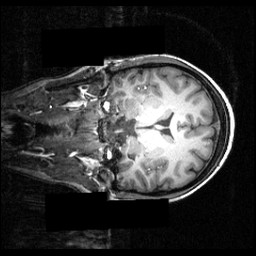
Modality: T1w
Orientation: coronal
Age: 25
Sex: female
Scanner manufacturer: siemens
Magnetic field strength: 3.951 T
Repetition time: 1.5 s
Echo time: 0.00335 s